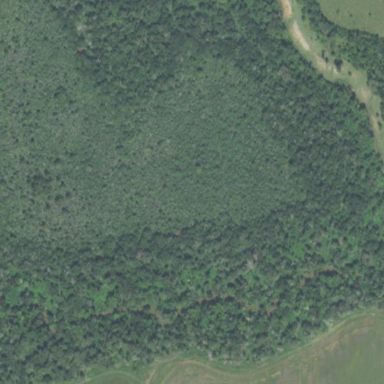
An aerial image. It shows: Forest area.